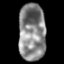
Tissue: lung
Cell type: Epithelial cells
Senescence score: 0.2263
Nuclear area (px): 1509
Mean DAPI intensity: 135.981